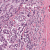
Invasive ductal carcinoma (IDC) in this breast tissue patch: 1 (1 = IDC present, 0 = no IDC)